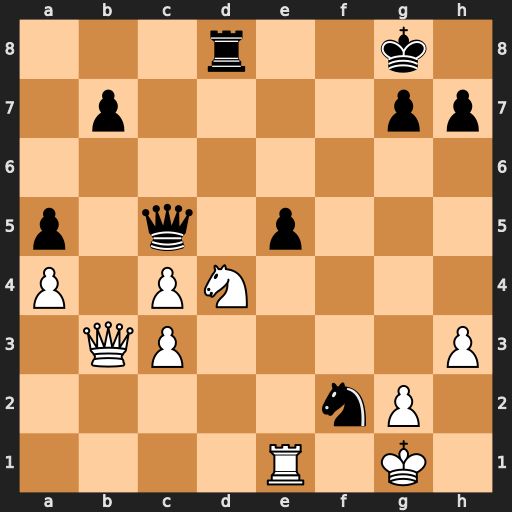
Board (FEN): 3r2k1/1p4pp/8/p1q1p3/P1PN4/1QP4P/5nP1/4R1K1
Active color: w
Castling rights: -
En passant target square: -
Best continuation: Ne6 Nxh3+ Kh2